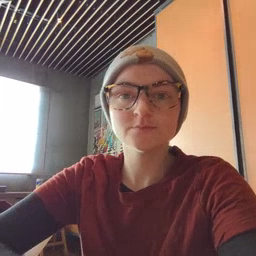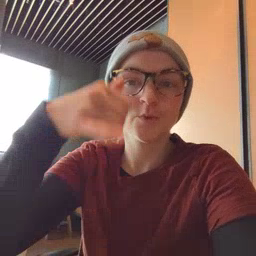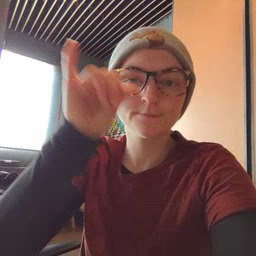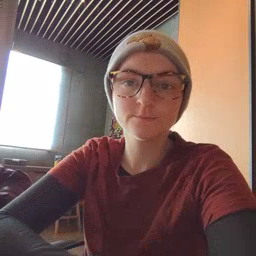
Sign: cow